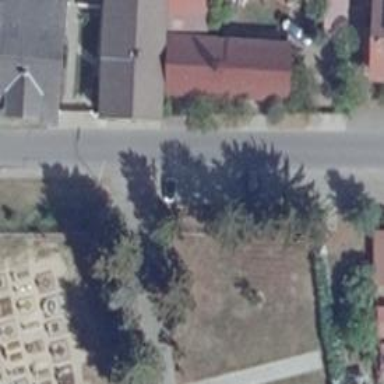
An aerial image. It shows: Parking area.